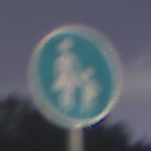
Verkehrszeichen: Gehweg
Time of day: Night
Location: Outdoor (Suburban)
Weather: PartlyCloudy
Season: NotSpecified
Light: Artificial